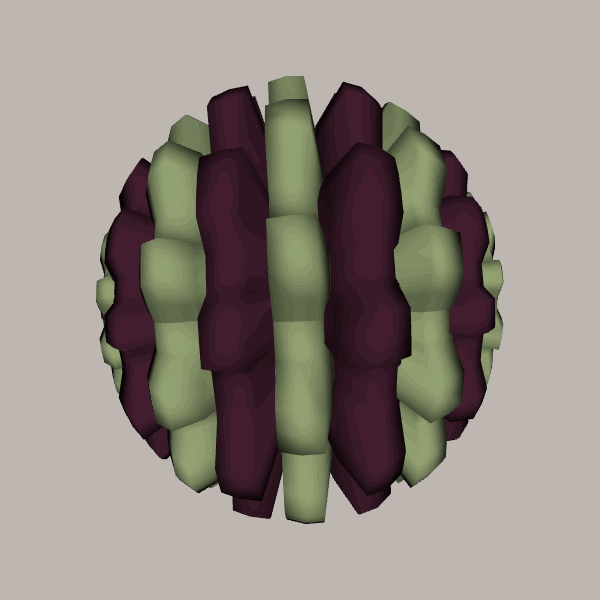
Background: light